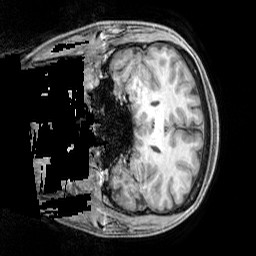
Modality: T1w
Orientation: coronal